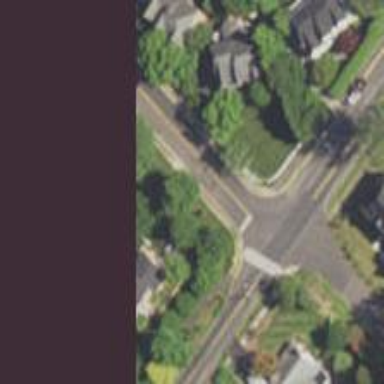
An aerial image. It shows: Unmarked crossing on the road.